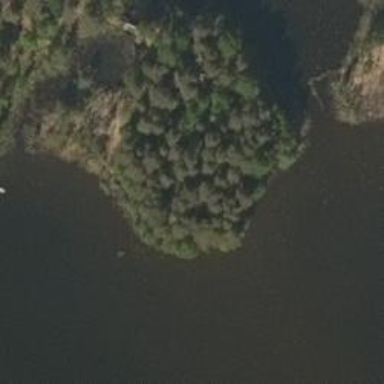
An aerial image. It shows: Islet.